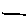
Label: line